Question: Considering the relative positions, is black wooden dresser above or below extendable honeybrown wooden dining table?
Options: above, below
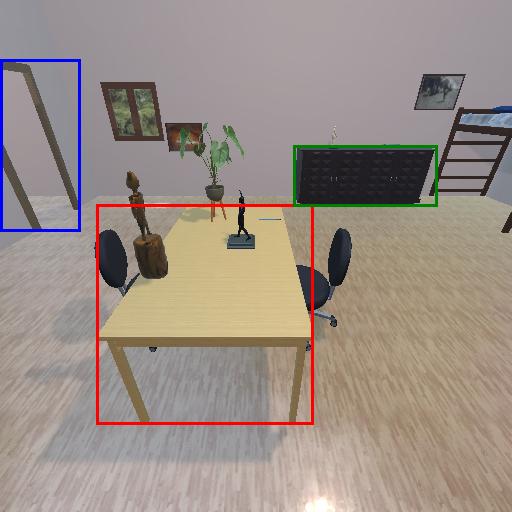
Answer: above